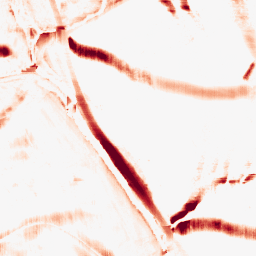
Category: morphological
Decomposition family: morphological_square
Decomposition parameters: operation: opening
size: 20
Upsampling method: sinc_hamming
Upsampling parameters: scale: 2
kernel_size: 8
Upsampling scale: 2